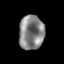
Tissue: prostate
Cell type: T cells
Senescence score: 0.1515
Nuclear area (px): 844
Mean DAPI intensity: 131.865